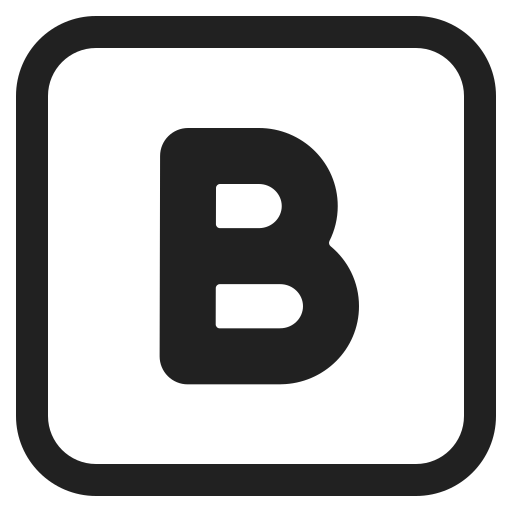
b button blood type high contrast